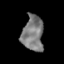
Tissue: skin
Cell type: Epithelial cells
Senescence score: 0.265
Nuclear area (px): 732
Mean DAPI intensity: 124.414